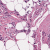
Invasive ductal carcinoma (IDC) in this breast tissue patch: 0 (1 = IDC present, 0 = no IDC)